Field crop: tomato
Growth stage: 1
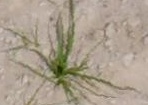
Species: cyperus